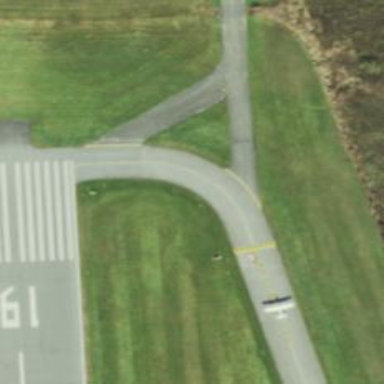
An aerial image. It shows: Image of taxiway at airport.